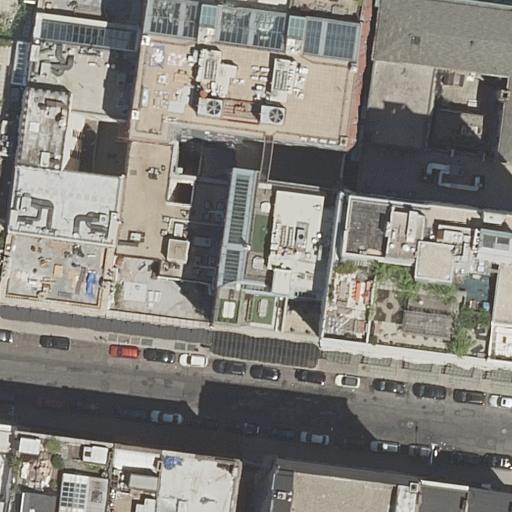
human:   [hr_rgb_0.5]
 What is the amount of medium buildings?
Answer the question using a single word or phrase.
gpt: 5

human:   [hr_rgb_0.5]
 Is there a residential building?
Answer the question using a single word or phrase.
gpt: yes

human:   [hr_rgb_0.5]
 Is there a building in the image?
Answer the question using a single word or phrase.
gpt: yes

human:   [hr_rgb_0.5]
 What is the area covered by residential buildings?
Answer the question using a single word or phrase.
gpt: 7419m2

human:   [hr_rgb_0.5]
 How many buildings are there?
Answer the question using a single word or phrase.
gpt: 14

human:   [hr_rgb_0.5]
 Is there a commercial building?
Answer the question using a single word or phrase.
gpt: no

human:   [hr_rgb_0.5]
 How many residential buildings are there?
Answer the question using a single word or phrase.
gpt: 14

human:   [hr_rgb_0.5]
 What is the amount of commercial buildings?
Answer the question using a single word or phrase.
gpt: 0

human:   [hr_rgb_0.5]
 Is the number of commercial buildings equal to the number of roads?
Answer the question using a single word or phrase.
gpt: no

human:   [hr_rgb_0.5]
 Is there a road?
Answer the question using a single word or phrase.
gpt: yes

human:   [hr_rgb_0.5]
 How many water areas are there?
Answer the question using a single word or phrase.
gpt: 0

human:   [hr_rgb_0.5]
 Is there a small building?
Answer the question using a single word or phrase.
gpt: yes

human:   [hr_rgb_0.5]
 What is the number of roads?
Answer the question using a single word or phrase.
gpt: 1

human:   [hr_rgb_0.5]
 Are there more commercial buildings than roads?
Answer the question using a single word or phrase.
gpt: no

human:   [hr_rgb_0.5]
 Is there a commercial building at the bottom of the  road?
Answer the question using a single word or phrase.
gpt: no

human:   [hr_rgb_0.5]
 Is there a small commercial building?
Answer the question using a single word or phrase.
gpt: no

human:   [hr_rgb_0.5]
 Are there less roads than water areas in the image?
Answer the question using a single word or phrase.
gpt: no

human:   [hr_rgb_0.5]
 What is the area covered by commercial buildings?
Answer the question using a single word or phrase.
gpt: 0m2

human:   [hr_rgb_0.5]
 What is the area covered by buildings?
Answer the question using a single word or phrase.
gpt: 7419m2

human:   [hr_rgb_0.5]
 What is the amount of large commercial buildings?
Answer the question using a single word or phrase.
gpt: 0

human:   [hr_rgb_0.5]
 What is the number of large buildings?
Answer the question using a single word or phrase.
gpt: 5

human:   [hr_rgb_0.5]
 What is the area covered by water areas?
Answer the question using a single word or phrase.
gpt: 0m2

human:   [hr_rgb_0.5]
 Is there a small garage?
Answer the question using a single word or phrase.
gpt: no

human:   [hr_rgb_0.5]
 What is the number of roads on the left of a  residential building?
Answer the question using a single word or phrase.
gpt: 0

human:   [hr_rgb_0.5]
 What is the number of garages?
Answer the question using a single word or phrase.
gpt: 0

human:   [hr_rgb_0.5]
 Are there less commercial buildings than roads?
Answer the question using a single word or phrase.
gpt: yes

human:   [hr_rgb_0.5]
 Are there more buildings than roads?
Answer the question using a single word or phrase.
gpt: yes

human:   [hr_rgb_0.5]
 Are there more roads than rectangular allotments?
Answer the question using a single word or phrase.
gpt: yes

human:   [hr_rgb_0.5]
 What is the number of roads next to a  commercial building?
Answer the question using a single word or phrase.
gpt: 0

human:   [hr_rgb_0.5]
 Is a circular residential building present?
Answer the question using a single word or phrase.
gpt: no

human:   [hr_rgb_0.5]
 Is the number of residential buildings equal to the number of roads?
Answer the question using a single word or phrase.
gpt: no

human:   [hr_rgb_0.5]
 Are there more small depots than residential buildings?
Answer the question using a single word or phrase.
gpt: no

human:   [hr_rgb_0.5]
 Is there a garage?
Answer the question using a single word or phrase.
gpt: no

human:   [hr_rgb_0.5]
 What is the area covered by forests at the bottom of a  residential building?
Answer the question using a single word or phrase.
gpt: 0m2

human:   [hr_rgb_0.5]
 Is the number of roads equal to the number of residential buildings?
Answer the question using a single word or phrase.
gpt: no

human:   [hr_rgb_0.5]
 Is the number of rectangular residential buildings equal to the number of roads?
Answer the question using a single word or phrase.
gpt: no

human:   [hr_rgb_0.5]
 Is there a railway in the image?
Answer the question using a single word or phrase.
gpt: no

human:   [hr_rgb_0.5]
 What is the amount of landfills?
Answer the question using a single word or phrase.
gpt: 0

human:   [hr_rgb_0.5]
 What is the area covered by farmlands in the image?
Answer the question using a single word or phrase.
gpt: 0m2

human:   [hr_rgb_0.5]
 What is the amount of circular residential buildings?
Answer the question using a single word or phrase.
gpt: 0

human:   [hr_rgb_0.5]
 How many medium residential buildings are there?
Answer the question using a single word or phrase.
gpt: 5

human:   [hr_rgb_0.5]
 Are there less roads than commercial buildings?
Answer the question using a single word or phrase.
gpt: no

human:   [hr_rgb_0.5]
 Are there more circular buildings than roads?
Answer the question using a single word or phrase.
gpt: no

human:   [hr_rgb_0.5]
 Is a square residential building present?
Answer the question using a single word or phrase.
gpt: no

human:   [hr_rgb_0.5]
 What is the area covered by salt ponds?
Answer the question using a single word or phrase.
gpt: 0m2

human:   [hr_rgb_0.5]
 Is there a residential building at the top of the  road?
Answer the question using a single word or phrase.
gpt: yes

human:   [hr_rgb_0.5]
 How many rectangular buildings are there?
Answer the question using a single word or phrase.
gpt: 11

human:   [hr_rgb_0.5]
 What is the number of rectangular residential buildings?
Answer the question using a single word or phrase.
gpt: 11

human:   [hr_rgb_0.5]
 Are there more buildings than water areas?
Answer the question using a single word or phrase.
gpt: yes

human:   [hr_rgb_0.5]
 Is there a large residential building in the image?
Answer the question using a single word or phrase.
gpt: yes

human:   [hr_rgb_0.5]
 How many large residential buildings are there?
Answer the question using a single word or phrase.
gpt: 5

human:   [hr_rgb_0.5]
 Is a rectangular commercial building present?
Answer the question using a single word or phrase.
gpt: no

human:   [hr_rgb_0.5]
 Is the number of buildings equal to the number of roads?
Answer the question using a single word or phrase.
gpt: no

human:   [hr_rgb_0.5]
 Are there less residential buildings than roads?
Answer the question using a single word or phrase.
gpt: no

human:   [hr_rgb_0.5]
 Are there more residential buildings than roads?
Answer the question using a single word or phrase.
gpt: yes

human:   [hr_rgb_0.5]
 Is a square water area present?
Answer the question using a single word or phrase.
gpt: no

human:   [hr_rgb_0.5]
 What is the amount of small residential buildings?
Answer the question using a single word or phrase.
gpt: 4

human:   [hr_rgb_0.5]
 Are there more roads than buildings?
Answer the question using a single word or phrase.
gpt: no

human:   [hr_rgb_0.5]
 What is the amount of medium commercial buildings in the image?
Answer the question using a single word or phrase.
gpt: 0

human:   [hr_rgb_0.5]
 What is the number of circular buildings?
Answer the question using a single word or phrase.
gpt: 0

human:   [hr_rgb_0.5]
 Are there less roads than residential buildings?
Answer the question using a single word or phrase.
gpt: yes

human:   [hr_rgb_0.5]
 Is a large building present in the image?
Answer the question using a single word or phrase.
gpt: yes

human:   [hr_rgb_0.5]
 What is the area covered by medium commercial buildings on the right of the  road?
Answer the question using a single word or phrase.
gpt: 0m2

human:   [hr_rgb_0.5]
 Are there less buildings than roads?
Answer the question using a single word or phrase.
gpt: no